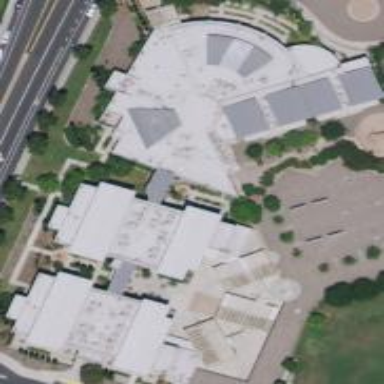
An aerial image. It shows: School building.